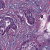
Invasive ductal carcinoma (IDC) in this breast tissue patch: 1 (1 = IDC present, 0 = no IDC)